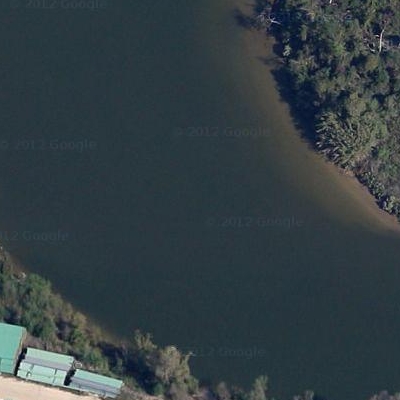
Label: RiverLake